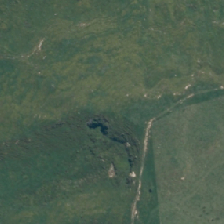
Land cover: high_producing_grassland